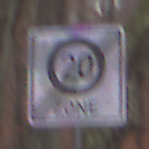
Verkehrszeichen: EndeZone20
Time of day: Midday
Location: Outdoor (Nature)
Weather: Overcast
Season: Autumn
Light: Natural